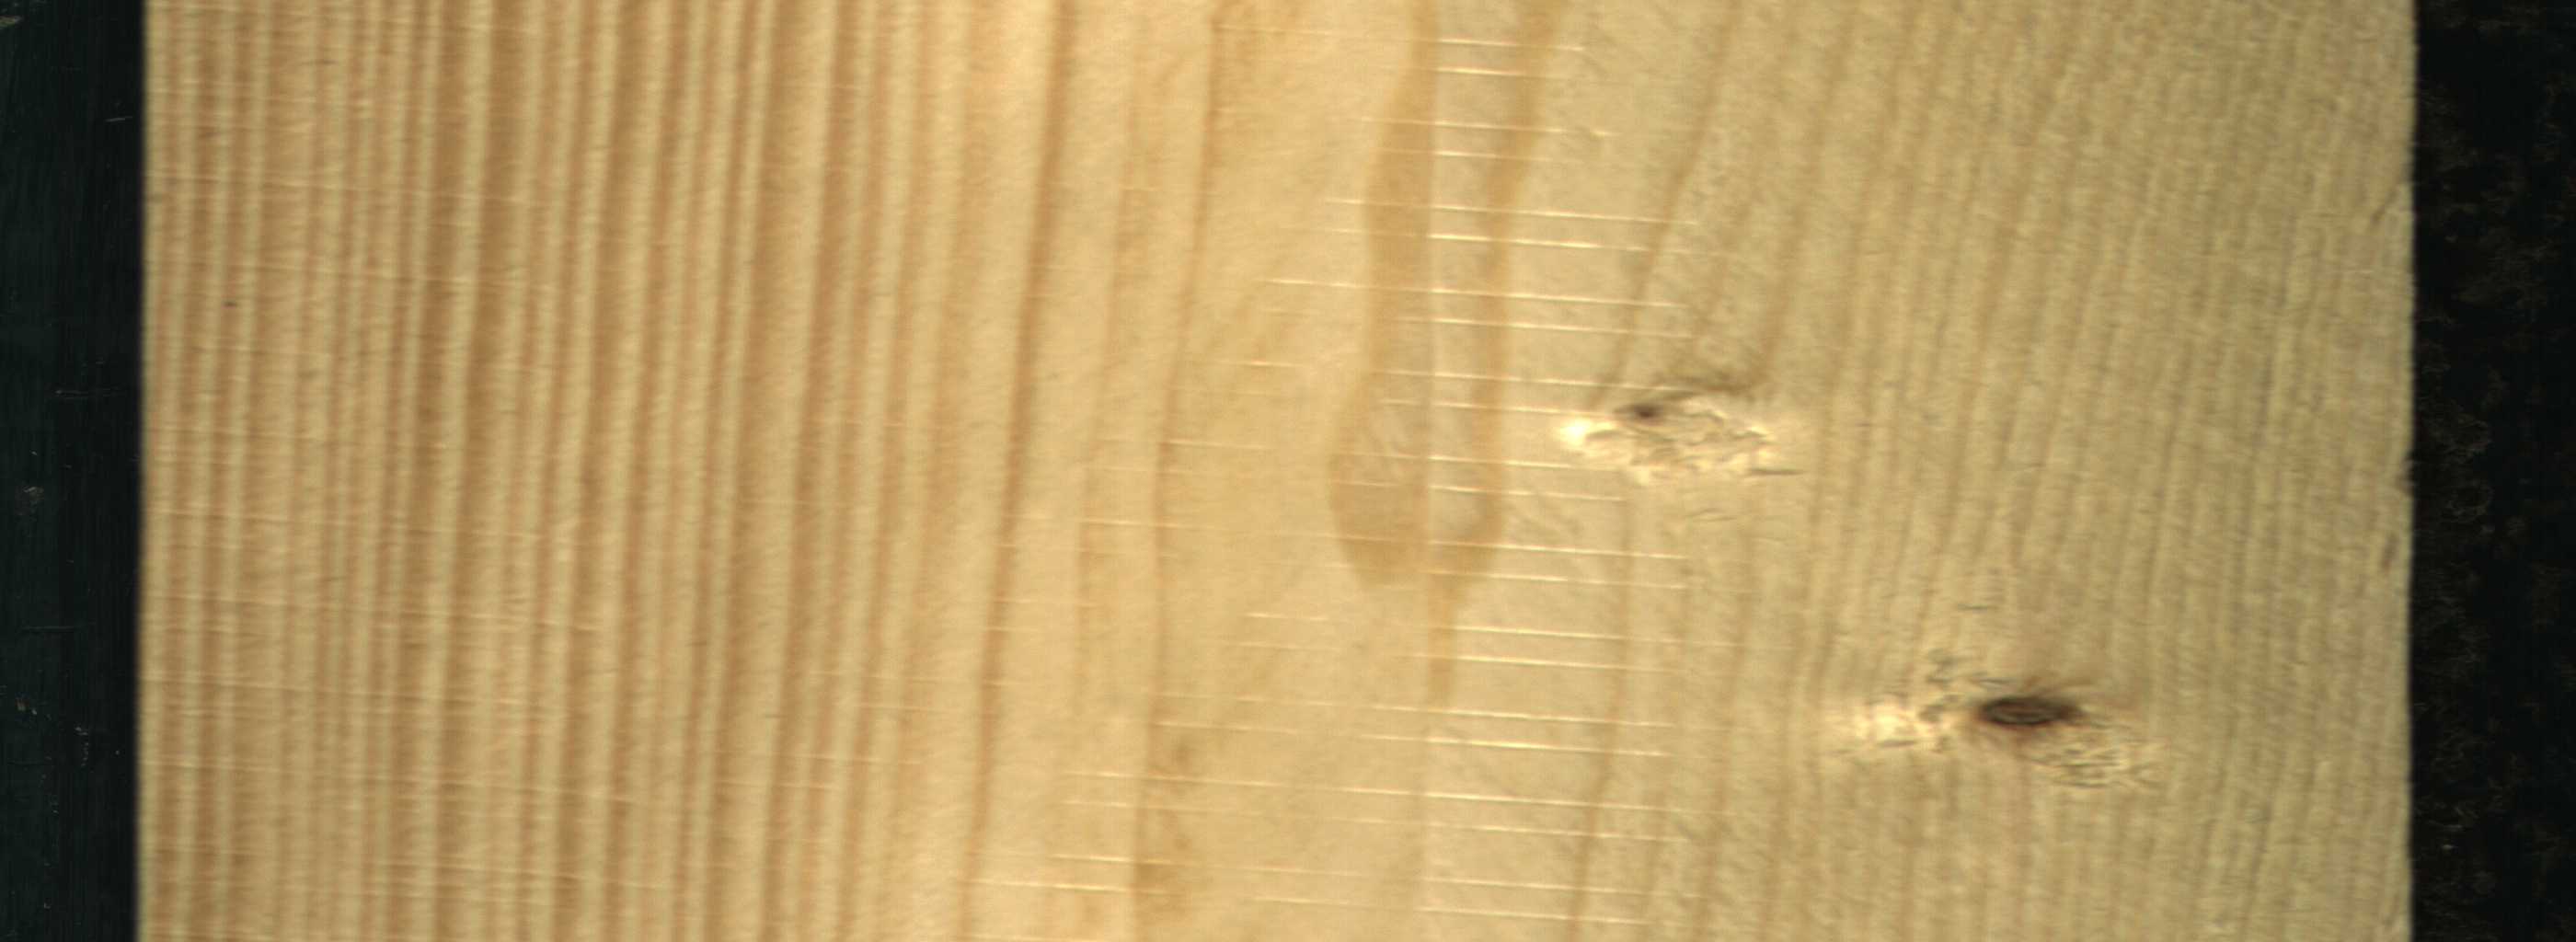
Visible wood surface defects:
Live_Knot
Live_Knot